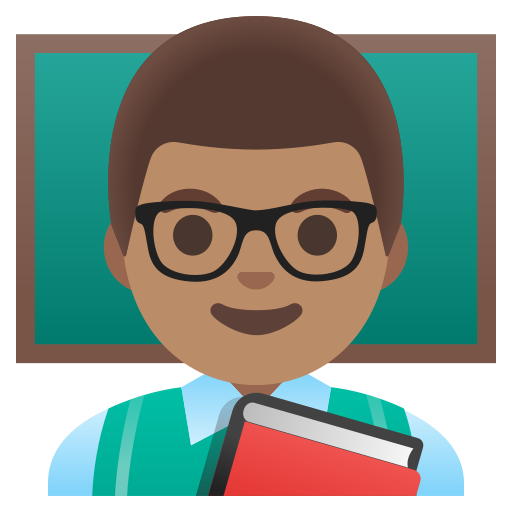
Emoji: 👨🏽‍🏫